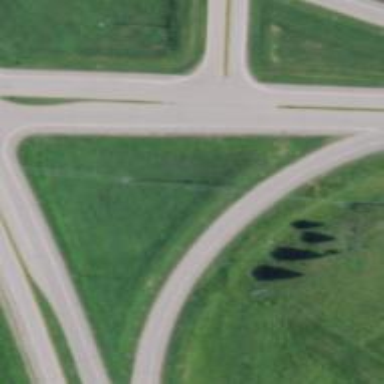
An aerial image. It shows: Asphalt trunk link road.